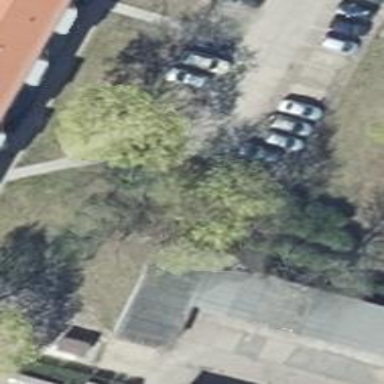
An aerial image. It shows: Parking aisle designated as service road.